Current action and preconditions to check: trajectory_clear

Your task: For each precondition in the list above, predict whether it will hold at this action.

Consider the current scene as observed from the mobile robot's camera, and analyze the predicted future states of all dynamic agents (e.g., people, animals, vehicles, or any moving entities) within the NEXT SECOND.

IMPORTANT: Only answer "very likely" if you are absolutely certain—based on strong, clear evidence—that a dynamic agent will violate the precondition in the predicted future state. Do NOT answer "very likely" for unlikely, ambiguous, or low-probability risks.

Ask yourself for each precondition: Is there a high probability, with clear and convincing evidence, that the predicted future states of any dynamic agent will interfere with the predicted future state of the currently executing action within the NEXT SECOND, causing that precondition to fail?

Assess the risk level based on these predictions. Use "likely" or "very likely" if motions create a clear risk of interference.

Use "neutral" or "improbable" if agents are nearby but their predicted paths are clearly diverging or non-conflicting.

Failure Risk Categories: "very improbable", "improbable", "neutral", "likely", "very likely"

Answer Format: Output ONLY the probability_of_failure value from these categories: "very improbable", "improbable", "neutral", "likely", "very likely"

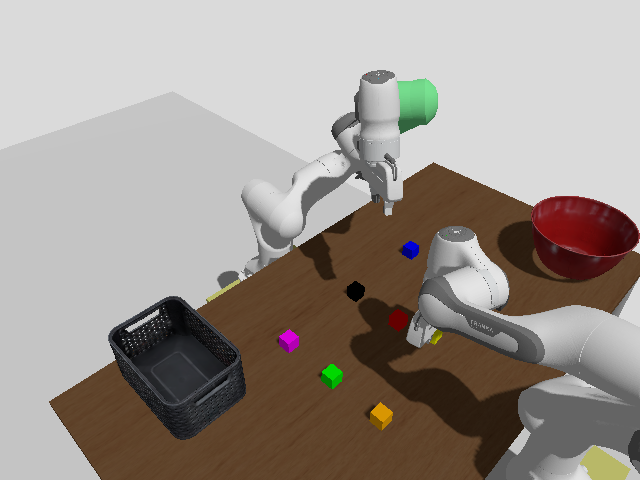

Answer: neutral